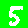
Digit: 5